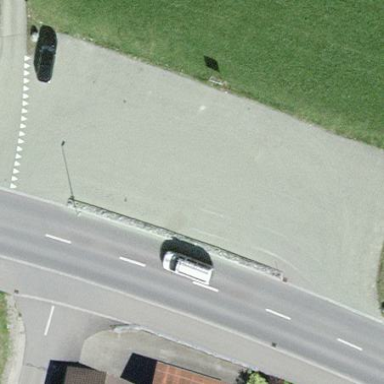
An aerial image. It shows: Parking area with surface.